Sex: F
Age: 67
Scanner: Avanto
Primary tumour origin: Non-Small Cell Lung Cancer
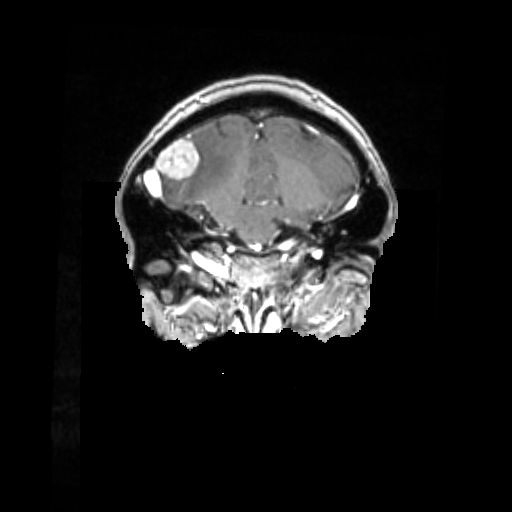
Segmented lesion volume (cc): 5.001
Number of lesion components: 1